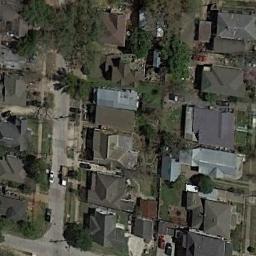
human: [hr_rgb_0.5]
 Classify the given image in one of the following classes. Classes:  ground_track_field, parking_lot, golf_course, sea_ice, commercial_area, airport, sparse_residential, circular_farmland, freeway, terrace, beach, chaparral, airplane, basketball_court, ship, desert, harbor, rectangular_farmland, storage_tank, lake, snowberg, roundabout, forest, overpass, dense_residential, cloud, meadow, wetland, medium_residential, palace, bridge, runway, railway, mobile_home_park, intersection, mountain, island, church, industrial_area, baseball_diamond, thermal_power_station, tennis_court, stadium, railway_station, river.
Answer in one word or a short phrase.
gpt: medium_residential